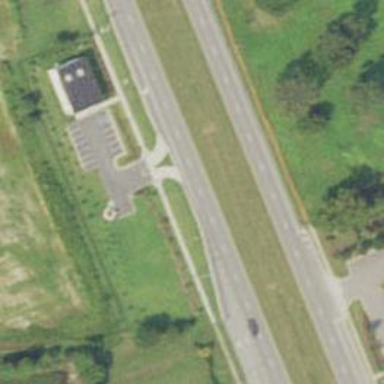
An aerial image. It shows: Service road.